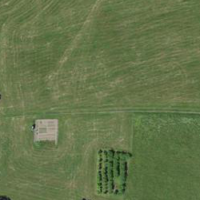
EUNIS habitat code: 24
Species observed at this site:
Trifolium repens
Raphanus raphanistrum